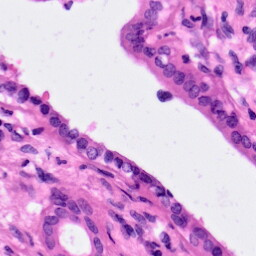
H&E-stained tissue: Pancreatic